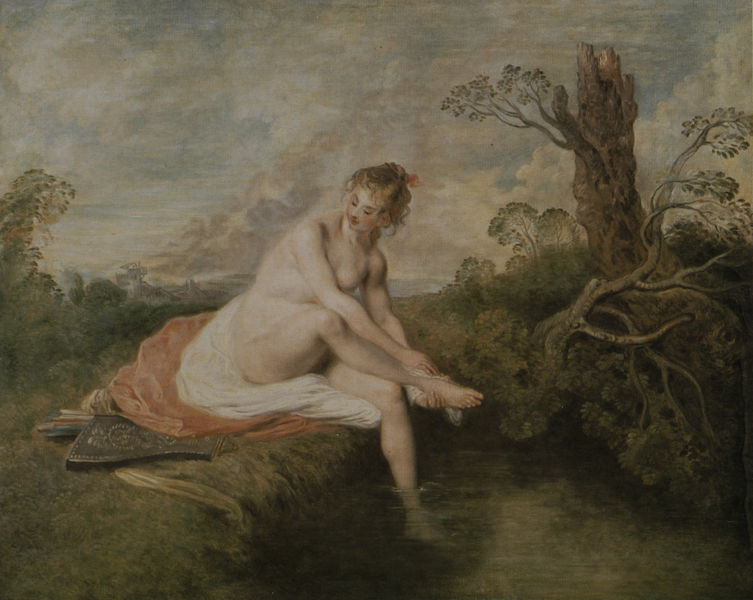
Titel: Diane au bain, Diana im Bade
Künstler: Antoine Watteau
Standort: Paris
Institution: Musée du Louvre
Schlagwörter: akt, baum, blau, blätter, fuß, gemälde, himmel, nackt, schatten, umhang, wasser, wolken, baden, badende, bäume, fluss, grün, landschaft, mädchen, see, sitzen, ufer, äste, brust, frau, grau, haar, kleid, orange, renoir, weiss, ölbild, blick, dame, gras, rasen, rot, tuch, wiese, malerei, rock, schleife, teppich, blond, arm, barock, instrument, portrait, bach, natur, spiegelung, zweige, busch, rauch, sträucher, gold, haare, sitzend, tücher, decke, rokoko, wald, weiher, beine, lächeln, bein, füße, kissen, dick, nackte, fleisch, bad, waschen, buch, wurzel, abtrocknen, nymphe, blattwerk, sauber, köcher, baumstumpf, pfeile, fußbad, reinheit, fra, fusswaschung, rote schleife, idyle